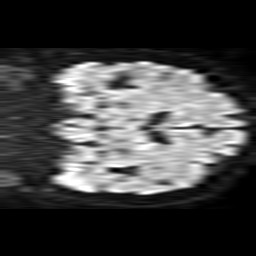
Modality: TRACE
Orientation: coronal
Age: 52
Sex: female
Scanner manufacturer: philips
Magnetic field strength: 1.5 T
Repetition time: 3.398 s
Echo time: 0.09411 s